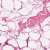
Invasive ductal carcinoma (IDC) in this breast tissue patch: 0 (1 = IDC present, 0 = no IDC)